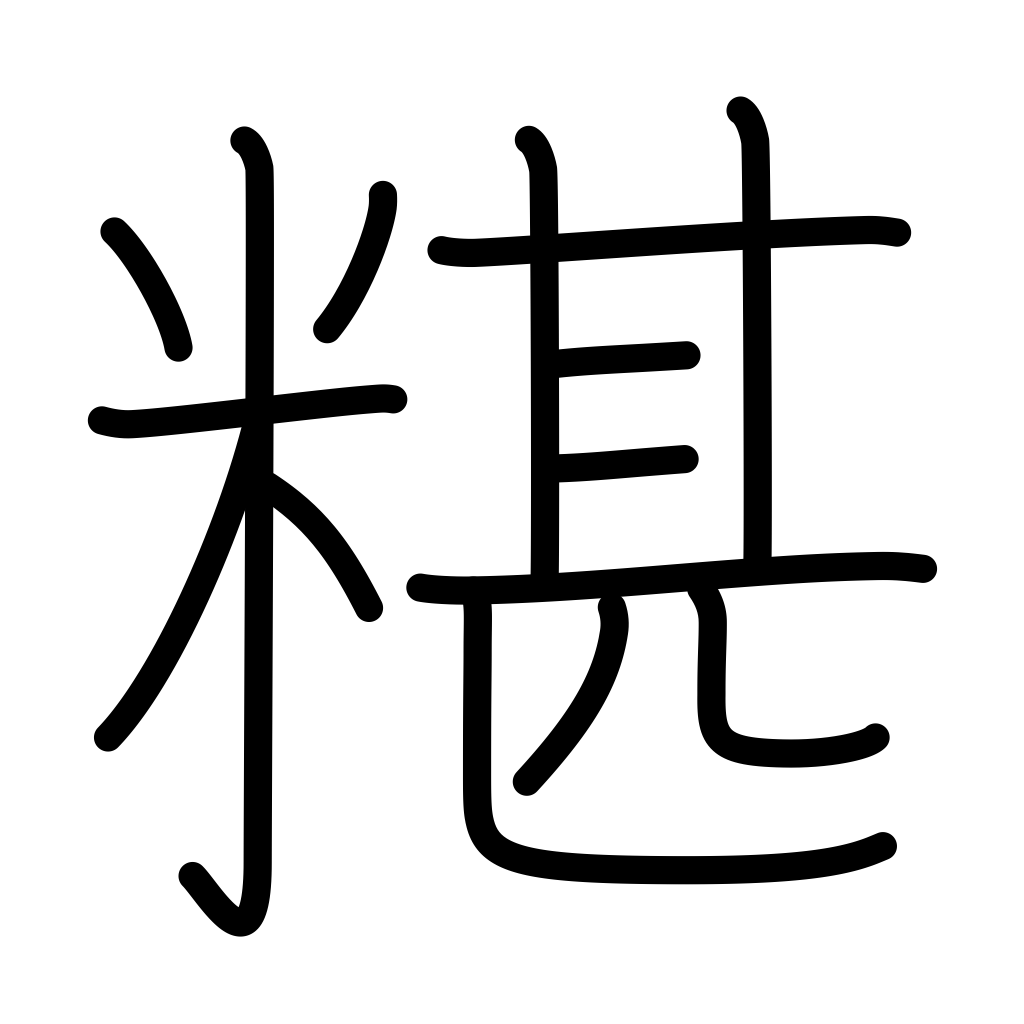
Meaning: mixing rice into soup